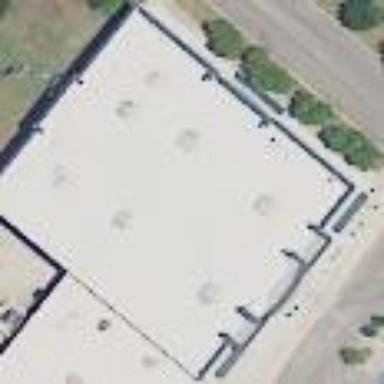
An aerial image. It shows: Retail building.